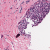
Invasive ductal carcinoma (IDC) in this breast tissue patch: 1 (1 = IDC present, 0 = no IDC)